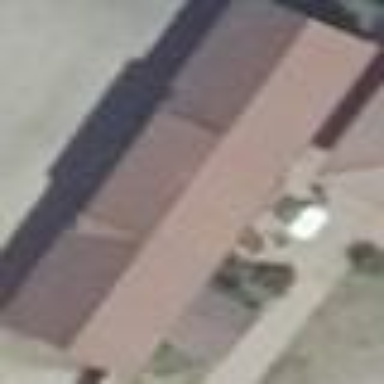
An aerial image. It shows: Garage building.